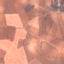
Label: PermanentCrop